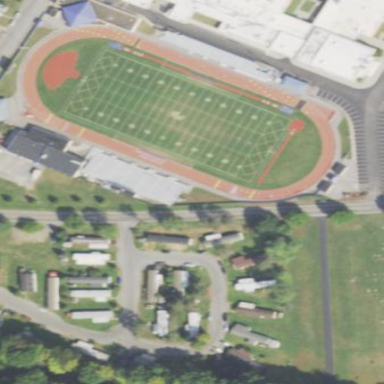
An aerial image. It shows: American football pitch for leisure and sport activities.